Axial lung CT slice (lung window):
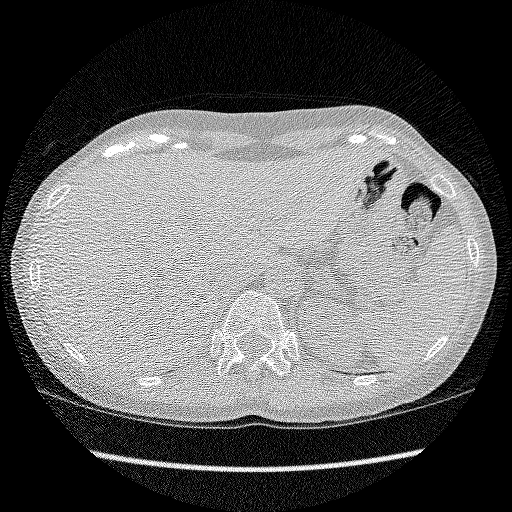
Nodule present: no